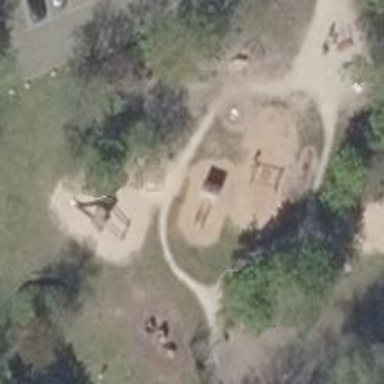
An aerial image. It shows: Sandpit playground.